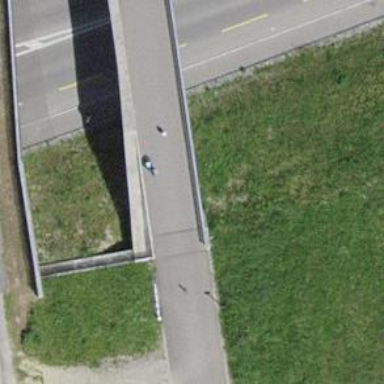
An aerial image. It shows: Asphalt cycleway on bridge.